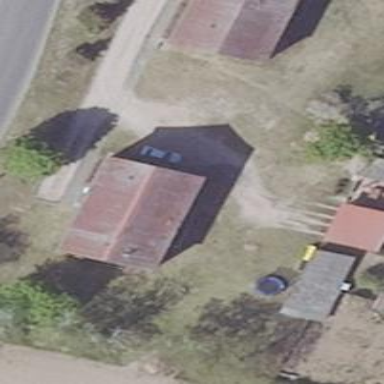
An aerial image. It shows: Residential building with gabled roof oriented along its length.